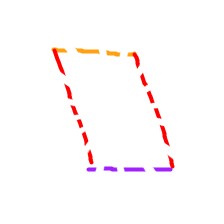
Shape: parallelogram